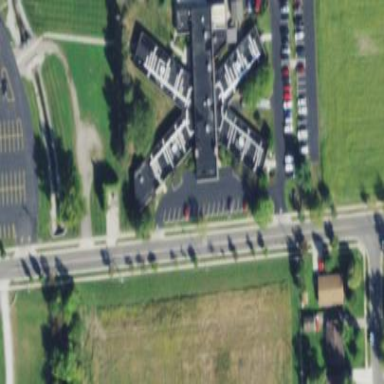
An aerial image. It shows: Building.